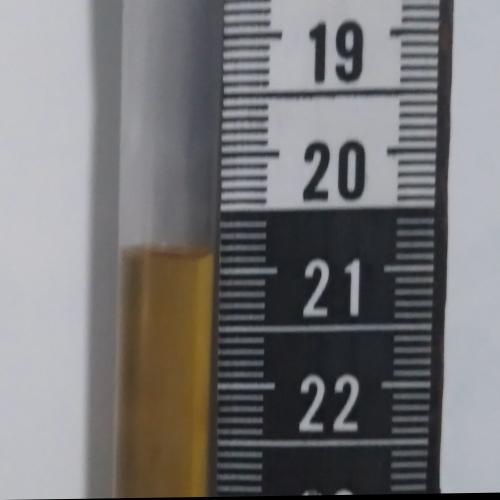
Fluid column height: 20.8 cm